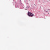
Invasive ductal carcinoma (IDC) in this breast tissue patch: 0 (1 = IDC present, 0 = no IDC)